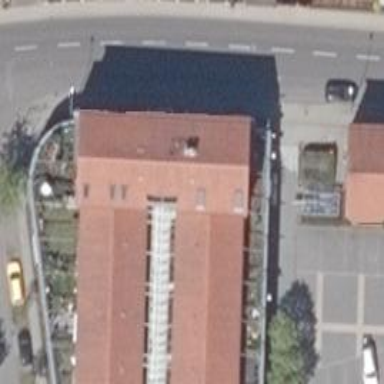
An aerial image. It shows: Post office.